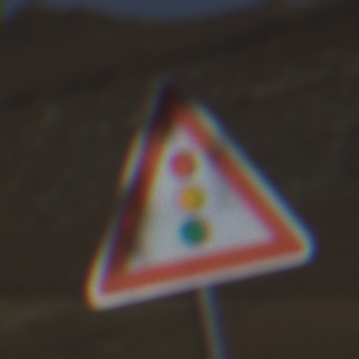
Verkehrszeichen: Lichtzeichenanlage
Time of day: Midday
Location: Outdoor (Nature)
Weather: Clear
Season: NotSpecified
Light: Natural